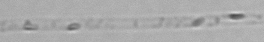
Label: Leptocylindrus